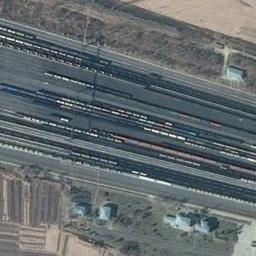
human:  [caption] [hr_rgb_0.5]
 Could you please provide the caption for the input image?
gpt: These railways have lots of trains on the tracks .

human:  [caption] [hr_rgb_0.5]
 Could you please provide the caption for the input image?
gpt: There are some trains on the railway .

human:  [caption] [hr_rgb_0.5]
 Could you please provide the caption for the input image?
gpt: There are several buildings beside the railway .

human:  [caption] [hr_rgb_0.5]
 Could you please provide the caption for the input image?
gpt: The two railway lines meet here .

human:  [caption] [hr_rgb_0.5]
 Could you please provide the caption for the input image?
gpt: There are some brown farmlands beside the railway with some trains .